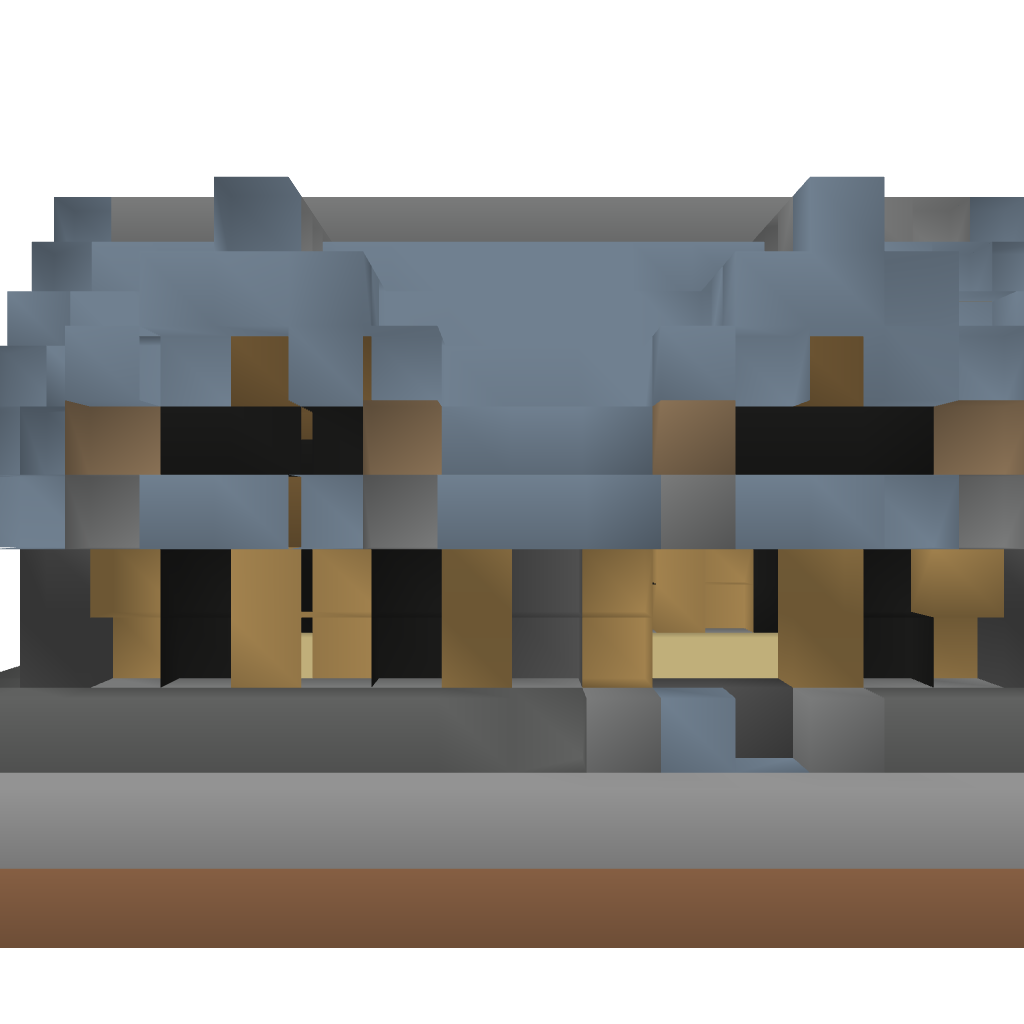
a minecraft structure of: Basic survival house 3